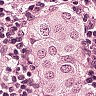
Metastatic tissue present: yes